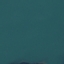
Label: SeaLake